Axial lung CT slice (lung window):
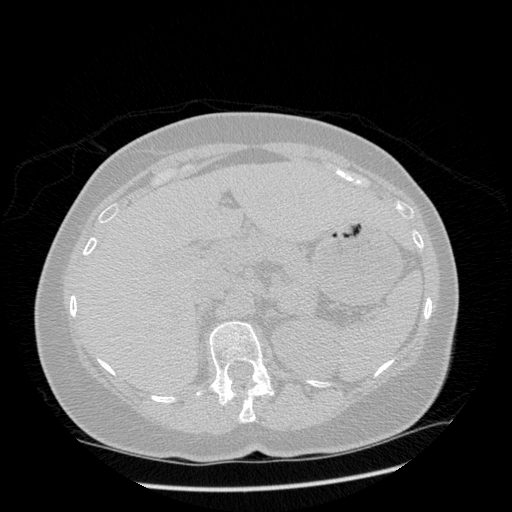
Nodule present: no